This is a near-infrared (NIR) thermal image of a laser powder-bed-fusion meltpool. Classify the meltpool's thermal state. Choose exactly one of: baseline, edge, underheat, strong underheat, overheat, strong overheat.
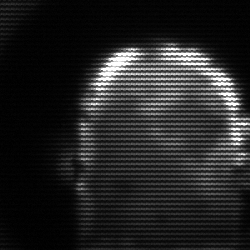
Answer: baseline